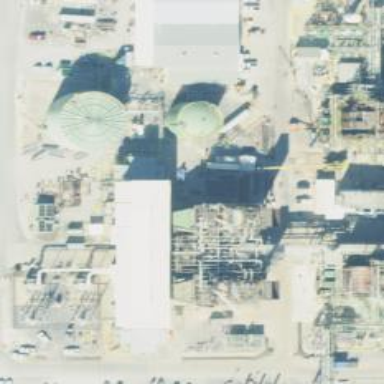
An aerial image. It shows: Gas turbine generator.